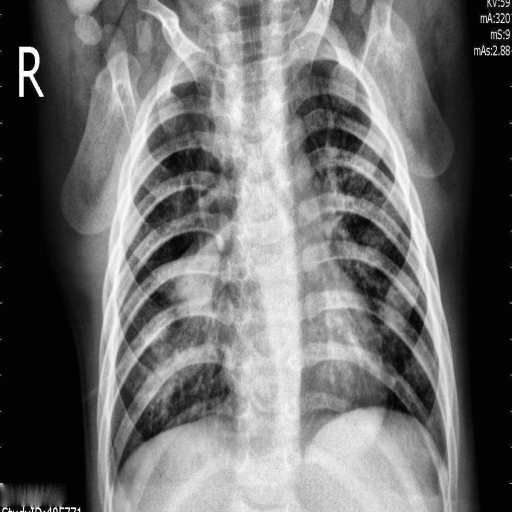
Finding: PNEUMONIA